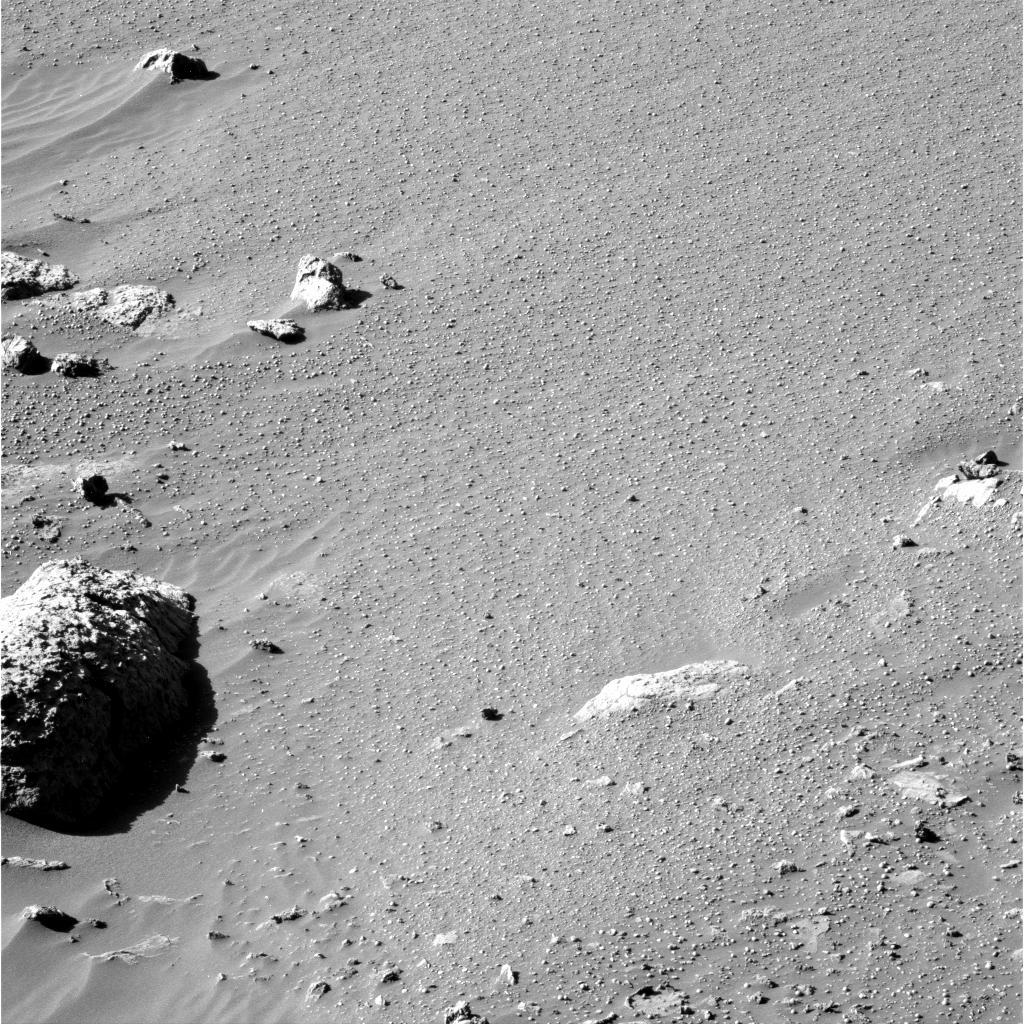
Terrain classes present: Bedrock, Gravel / Sand / Soil, Rock, Shadow